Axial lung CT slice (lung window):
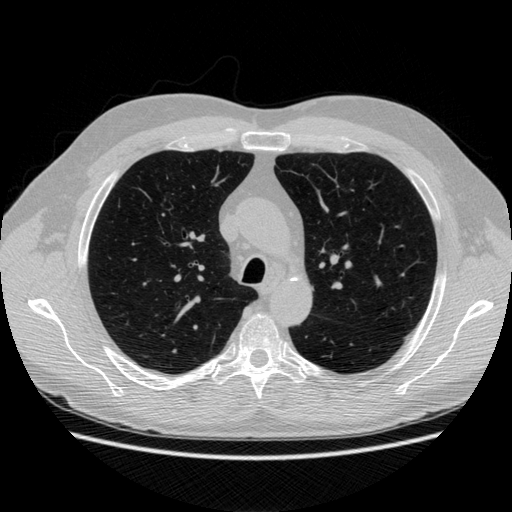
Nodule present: no